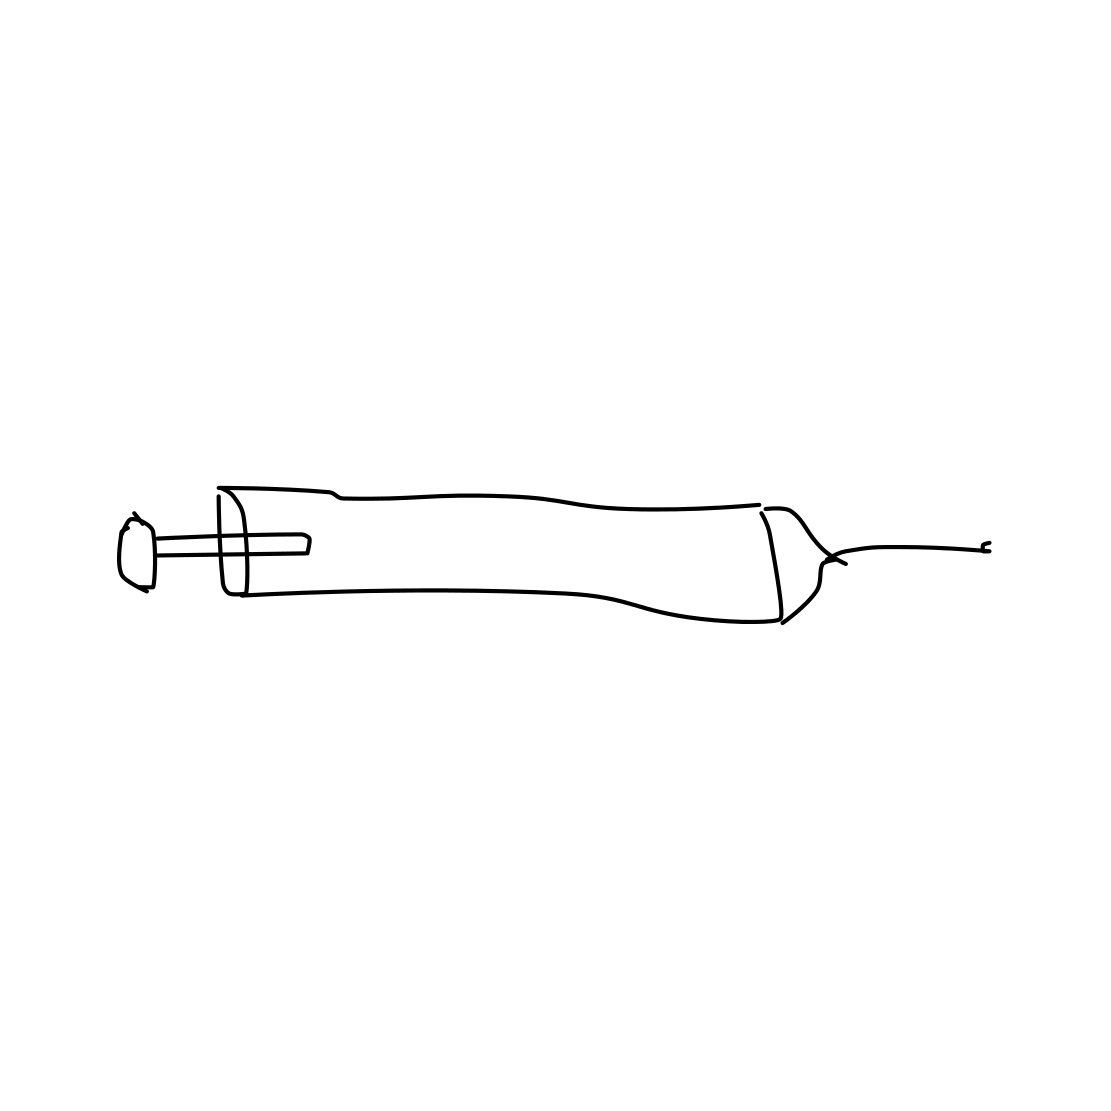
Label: syringe